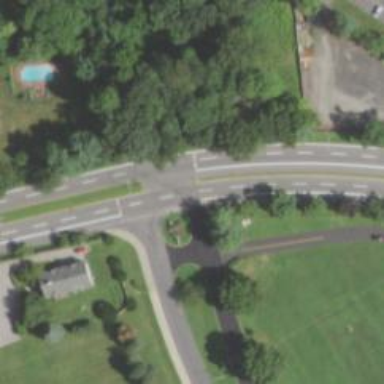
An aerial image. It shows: Secondary link road.